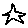
Label: star